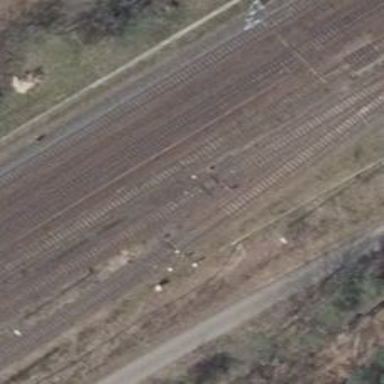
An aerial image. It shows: Wedge is used for the railway derail.